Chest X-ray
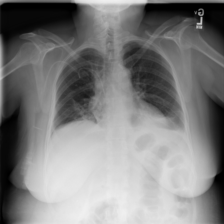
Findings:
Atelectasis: positive
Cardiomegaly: negative
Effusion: positive
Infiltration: negative
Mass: negative
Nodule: negative
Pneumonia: negative
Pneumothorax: positive
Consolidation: negative
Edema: negative
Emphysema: negative
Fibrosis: negative
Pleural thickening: negative
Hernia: negative